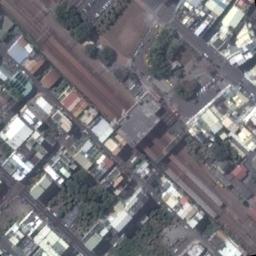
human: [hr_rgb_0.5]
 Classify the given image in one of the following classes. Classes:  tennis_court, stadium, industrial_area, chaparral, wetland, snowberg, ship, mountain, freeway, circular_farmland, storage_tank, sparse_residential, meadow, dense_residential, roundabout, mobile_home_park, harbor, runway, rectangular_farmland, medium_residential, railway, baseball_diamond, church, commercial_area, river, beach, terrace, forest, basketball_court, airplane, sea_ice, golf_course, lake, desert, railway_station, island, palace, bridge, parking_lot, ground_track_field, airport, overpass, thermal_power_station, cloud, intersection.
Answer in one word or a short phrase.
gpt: railway_station